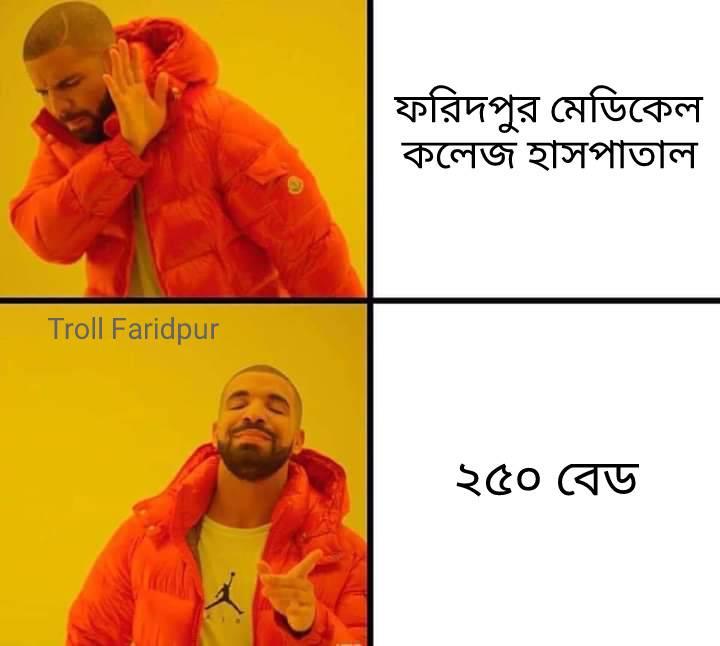
Caption: ফরিদপুর মেডিকেল কলেজ হাসপাতাল       ২৫০ বেড
Label: non-hate